Interaction volume radius: 5 \u00c5
Interaction volume height: 20 \u00c5
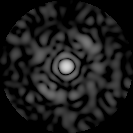
Disorder parameter: 0.8133